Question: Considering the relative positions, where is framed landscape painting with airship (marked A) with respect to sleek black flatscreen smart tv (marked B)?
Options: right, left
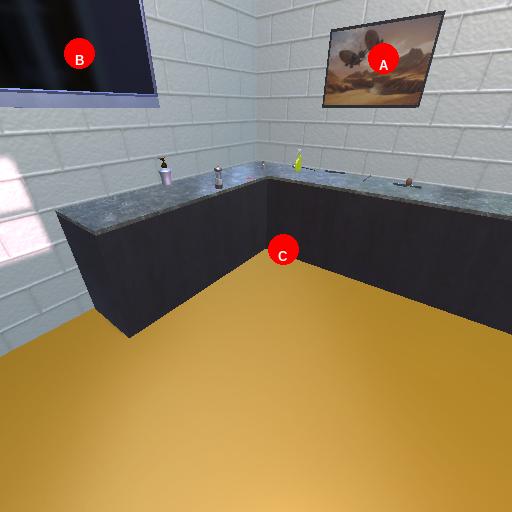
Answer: right